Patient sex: M
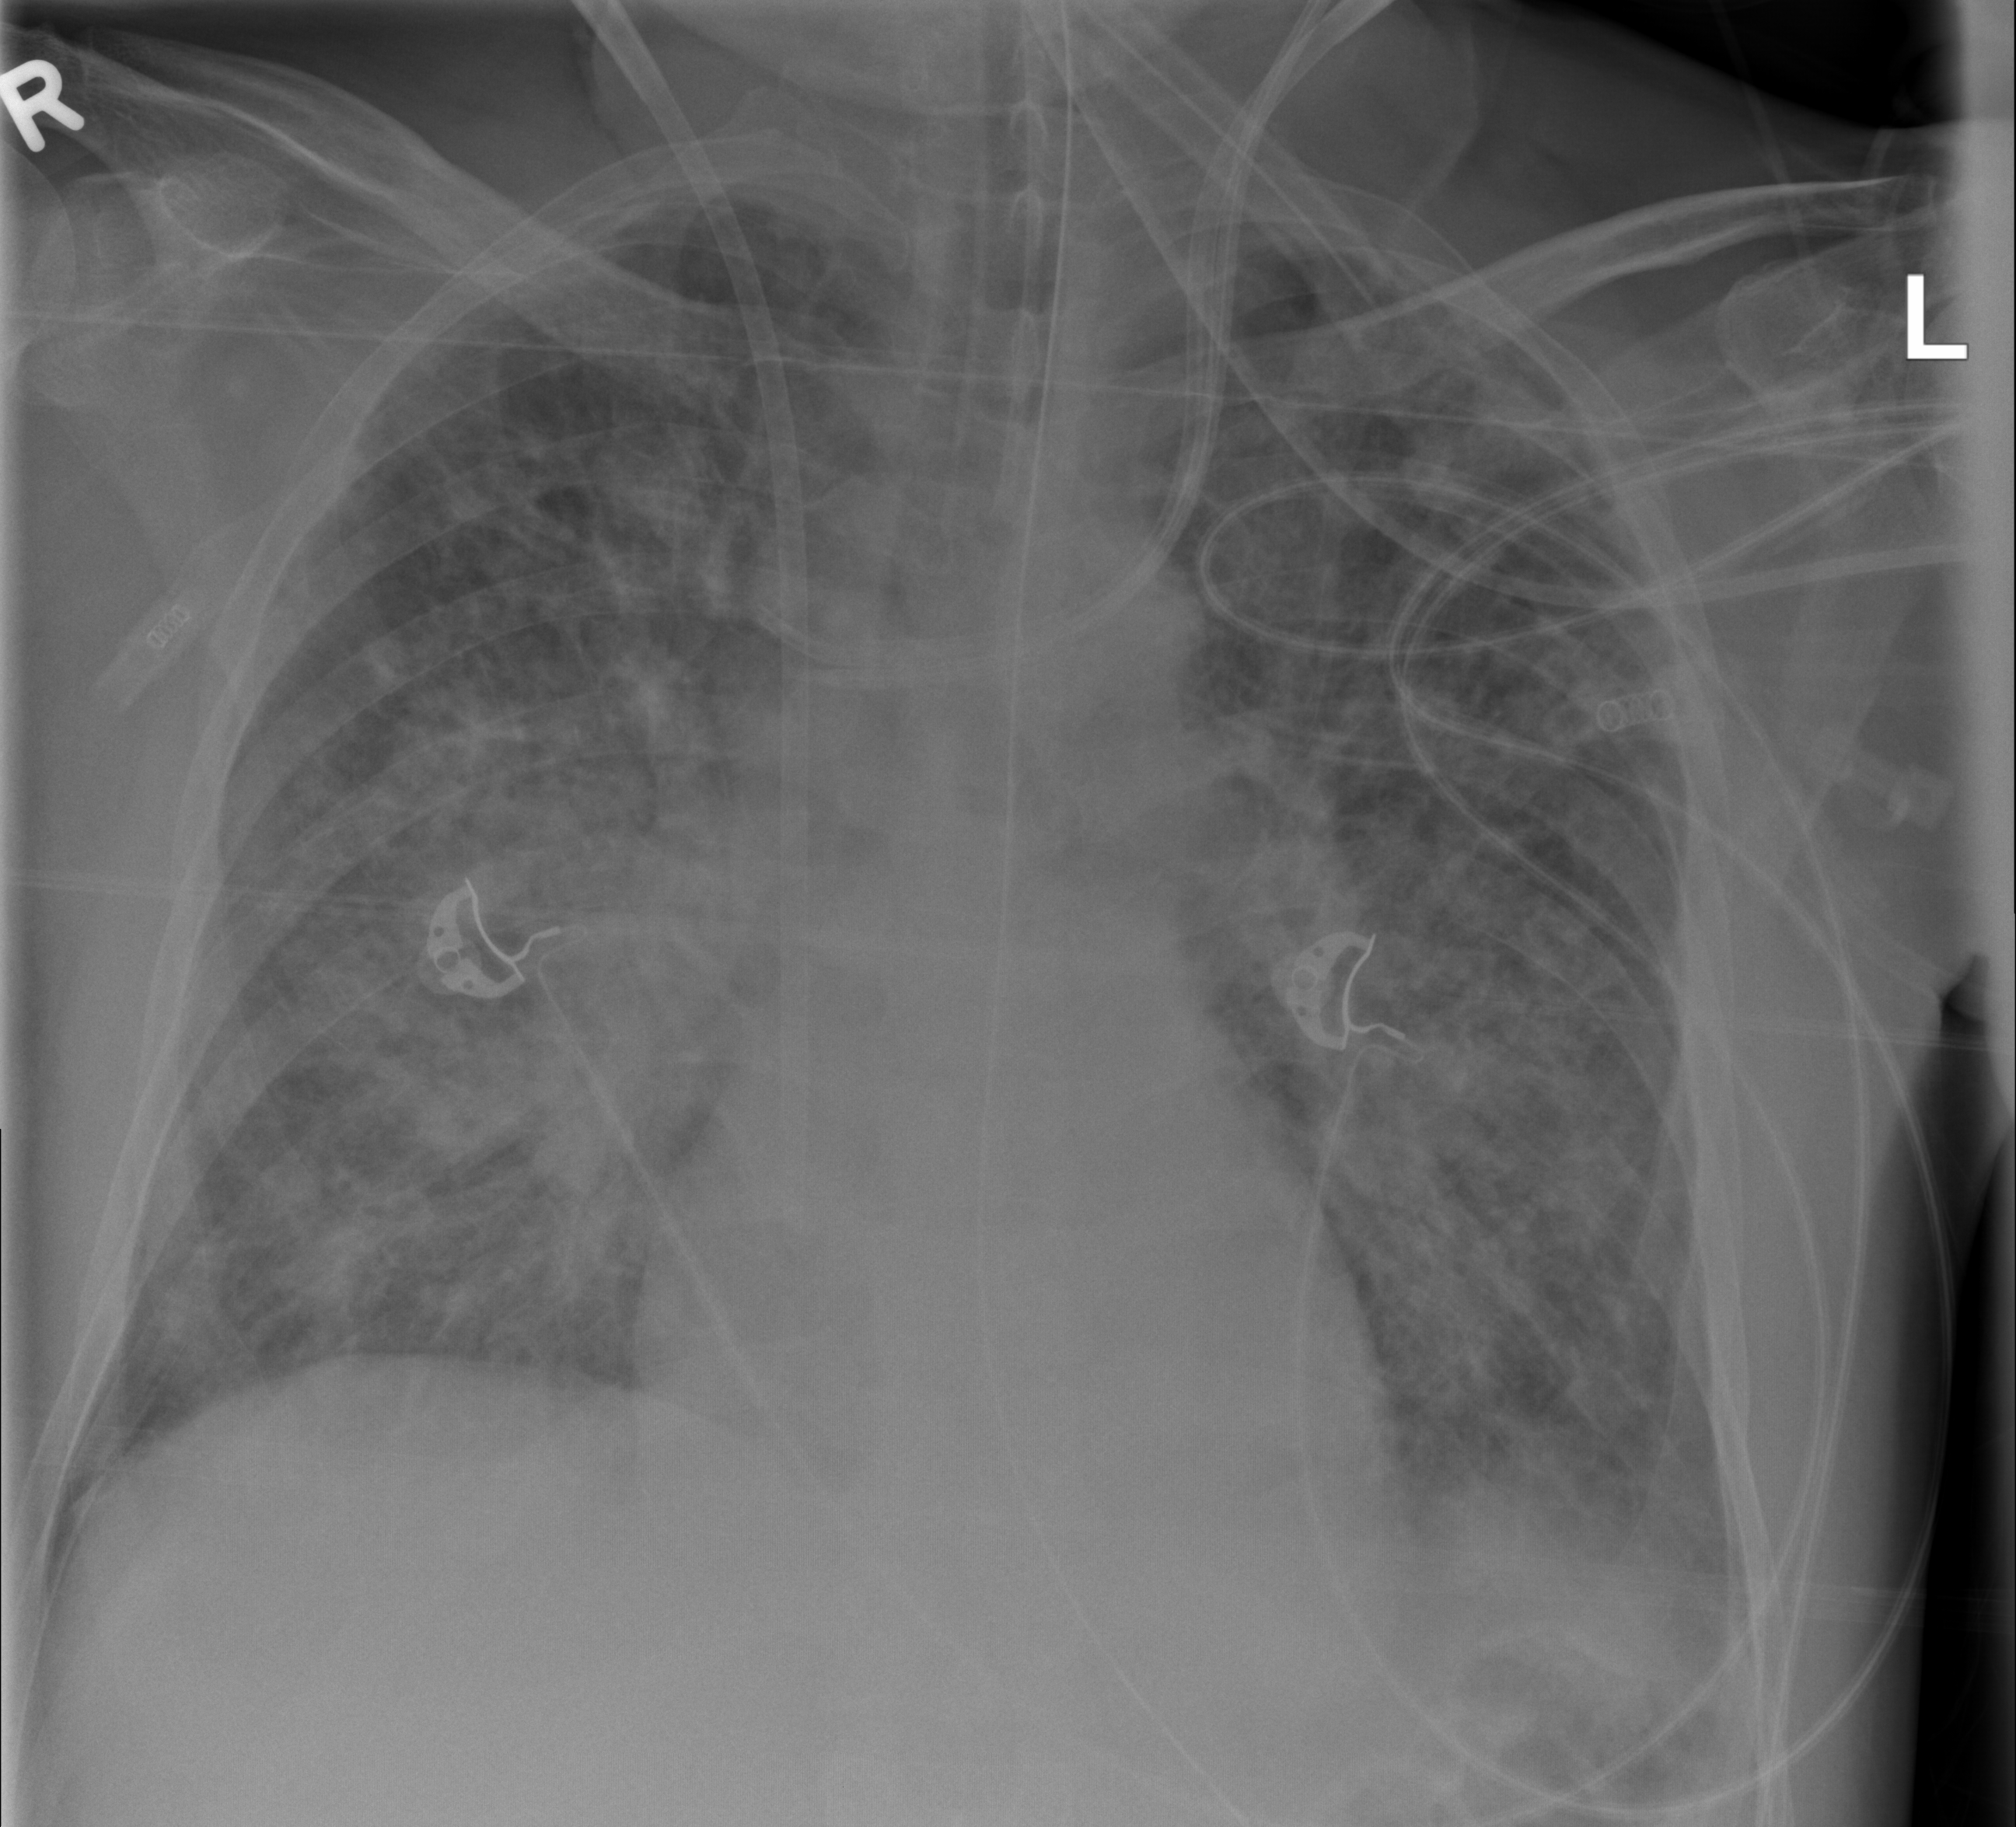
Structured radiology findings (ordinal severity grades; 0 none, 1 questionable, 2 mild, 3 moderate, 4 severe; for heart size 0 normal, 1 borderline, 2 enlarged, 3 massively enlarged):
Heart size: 0
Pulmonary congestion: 2
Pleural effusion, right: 0
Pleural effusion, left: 2
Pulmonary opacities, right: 4
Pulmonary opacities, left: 3
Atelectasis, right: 3
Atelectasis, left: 3